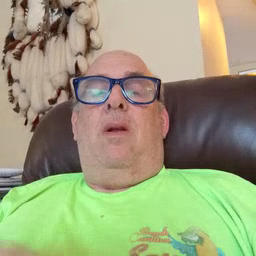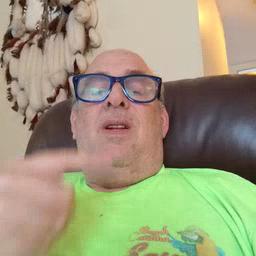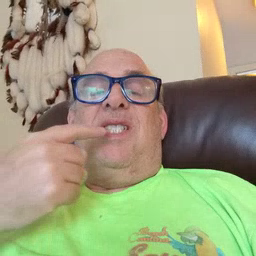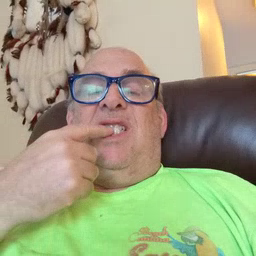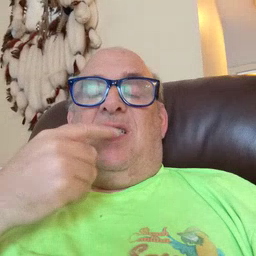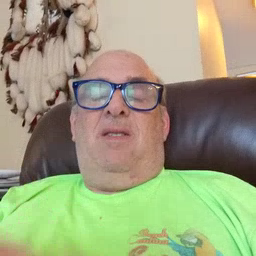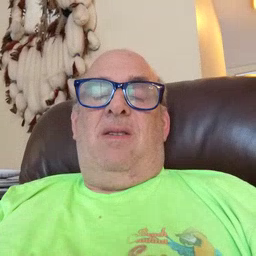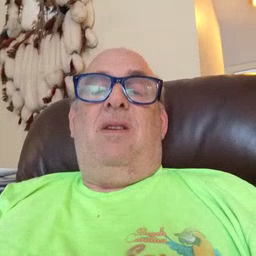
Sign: tooth